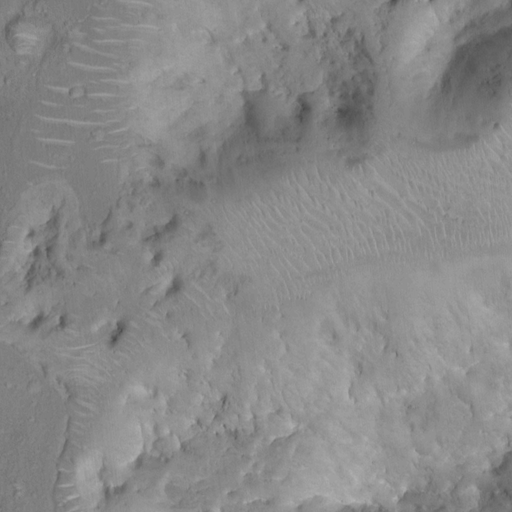
Classes present: Background, Cone